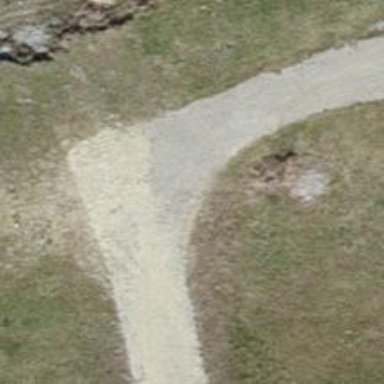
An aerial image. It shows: Track with pebblestone surface of grade 5.